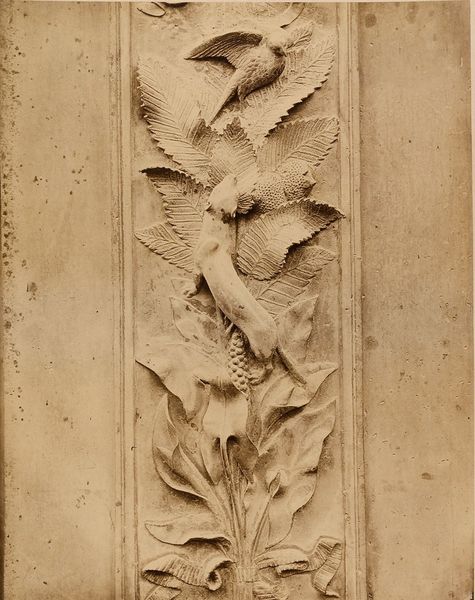
Titel: Detail der Paradiespforte v. Ghiberti am Baptisterium San Giovanni in Florenz
Künstler: Giacomo Brogi
Standort: Hamburg
Institution: Museum für Kunst und Gewerbe Hamburg
Schlagwörter: foto, fotografie, photographie, dom, kathedrale, photo, portal, dorfkirche, details, basilika, baptisterium, kirchenbau, architekturfotografie, ausstattung, albumin, san, lichtbild, sachfotografie, historische, giovanni, stadtkirche, blumenornamente, architekturphotographie, bildwerke, angewandte und bildende kunst, hessische systematik, tierornamente, schwarzweißpositivverfahren, silbersalzverfahren, schwarzweißfotografie, gebäude, örtlichkeit, straße, stätte, objektstudien, sachphotographie, albuminpapier, paradiestür